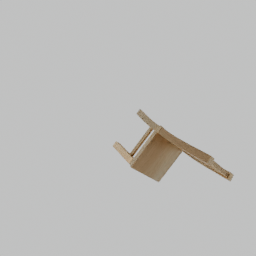
Label: furniture